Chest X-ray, PA view. Patient: 70 years old, sex M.
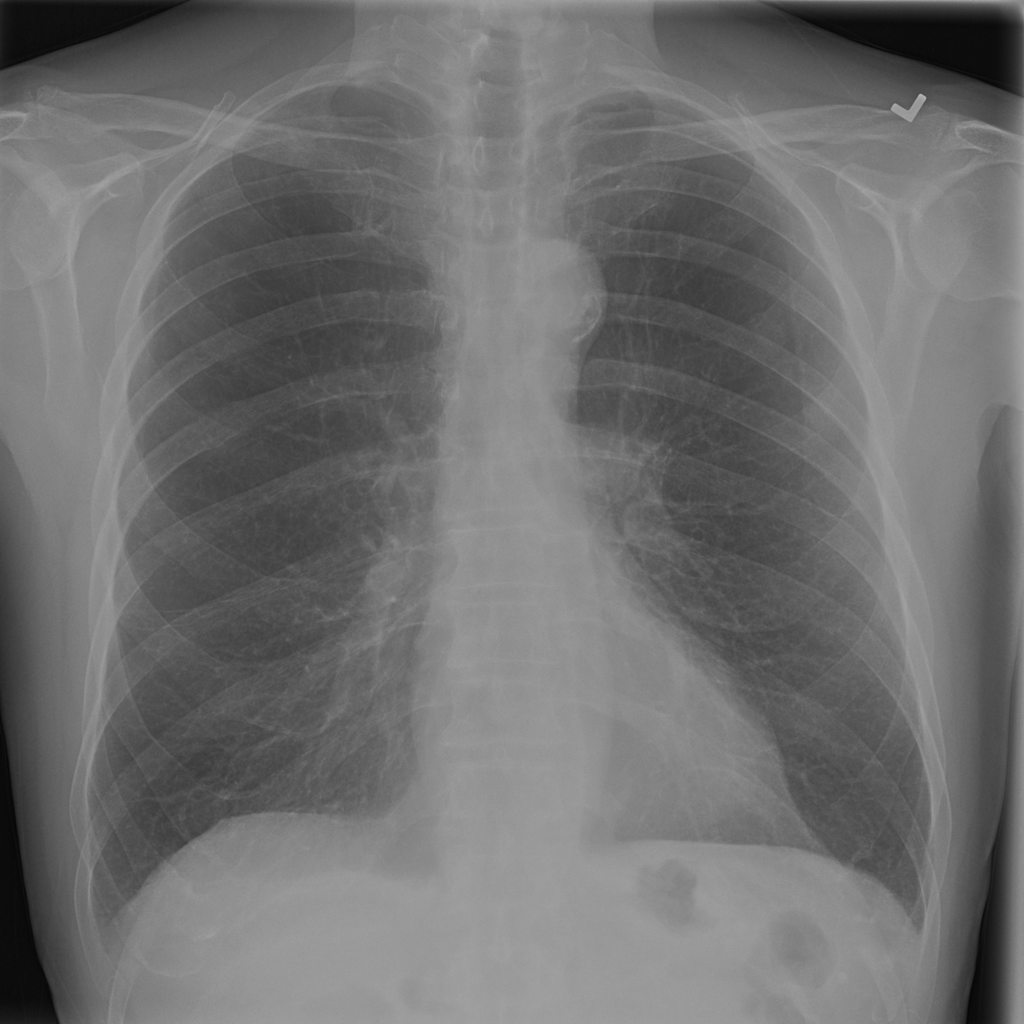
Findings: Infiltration